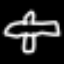
Label: airplane